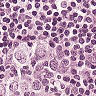
Metastatic tissue present: yes